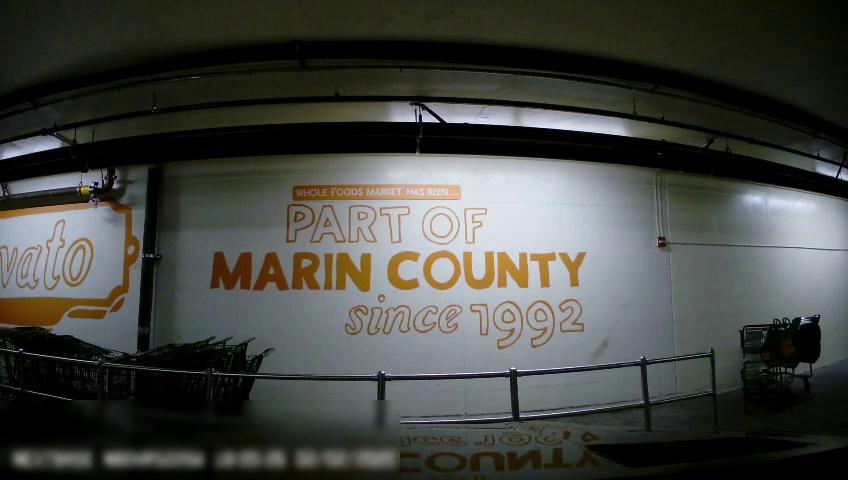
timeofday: Dusk/Dawn/Twilight
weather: Other